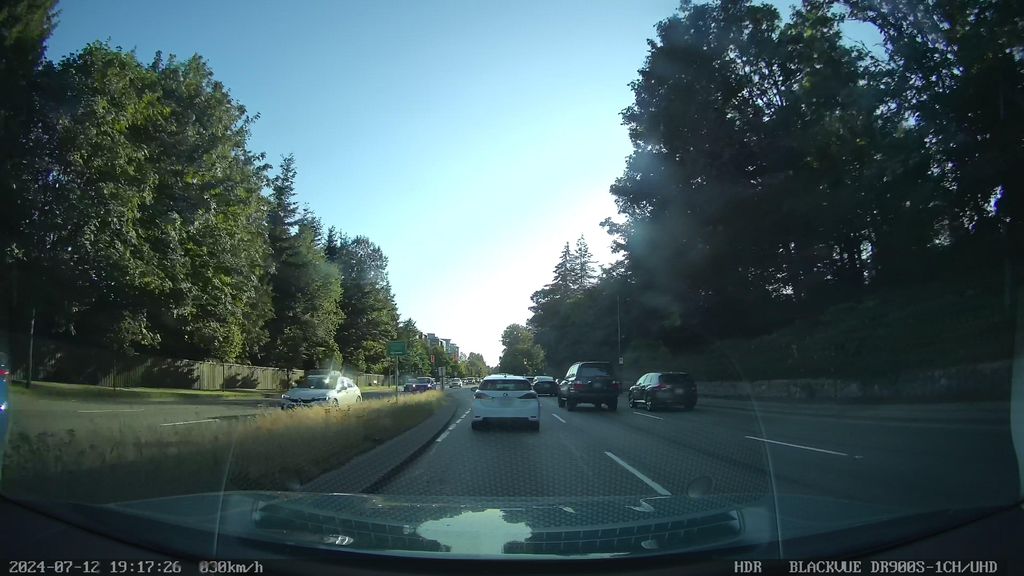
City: vancouver